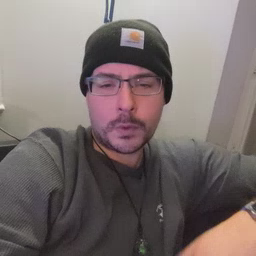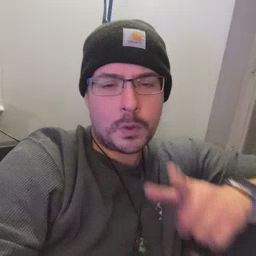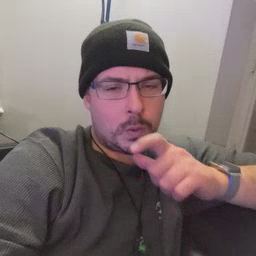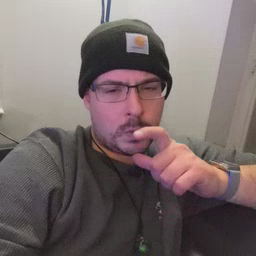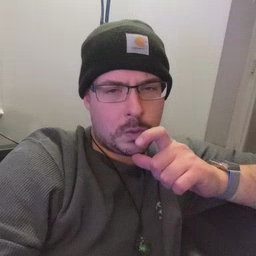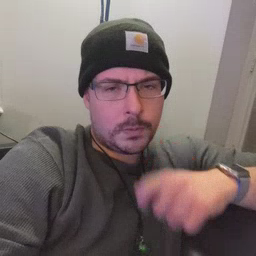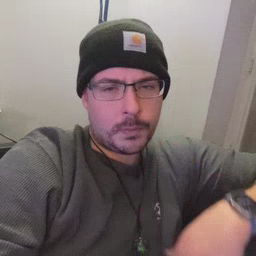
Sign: who